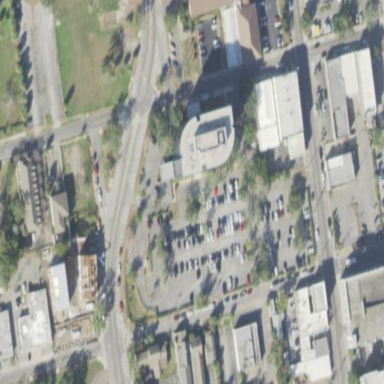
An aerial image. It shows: Parking area with asphalt surface.